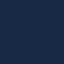
Land use / land cover: SeaLake